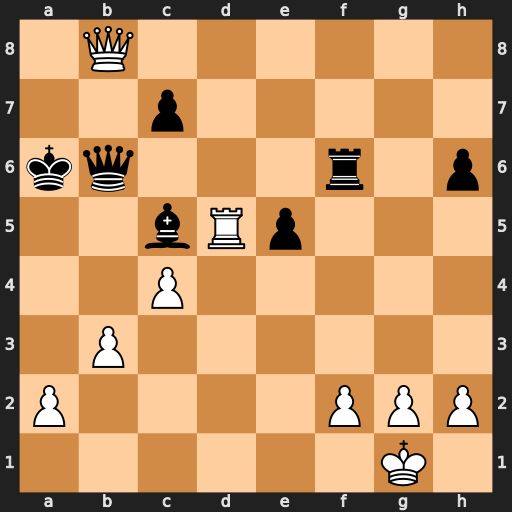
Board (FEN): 1Q6/2p5/kq3r1p/2bRp3/2P5/1P6/P4PPP/6K1
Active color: w
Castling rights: -
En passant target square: -
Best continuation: Qa8+ Qa7 Qc8+ Qb7 Qxb7+ Kxb7 Rxc5